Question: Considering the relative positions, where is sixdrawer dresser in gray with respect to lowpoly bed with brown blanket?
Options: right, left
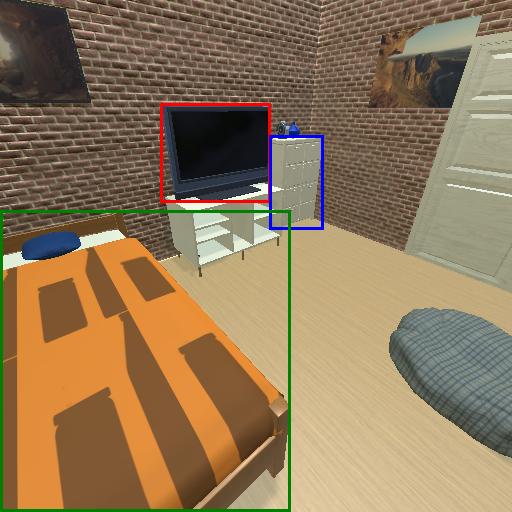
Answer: right